Question: What is the result of this measurement?
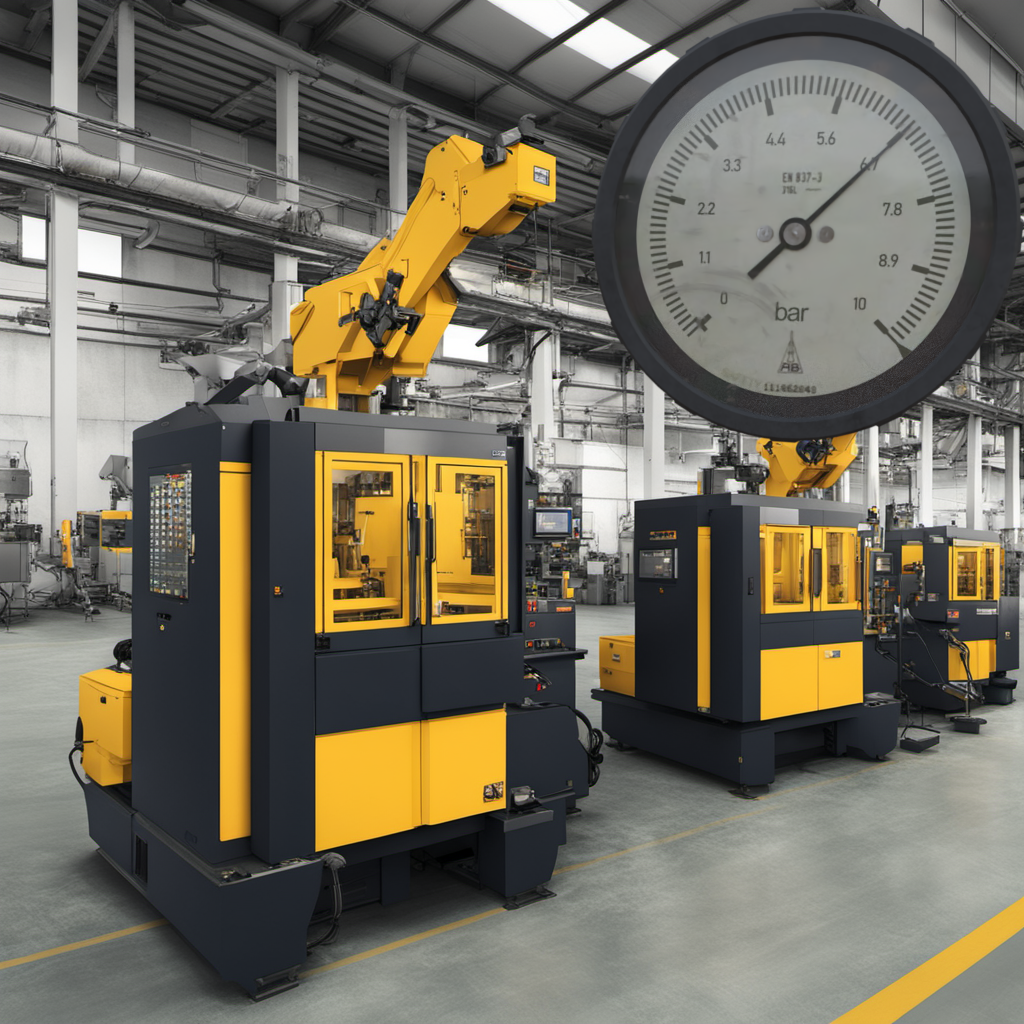
Answer: The result is 6.66
Question: What is the reading range of this measurement?
Answer: The range is from 0 to 10
Question: What is the minimum and maximum value range of this measurement?
Answer: The minimum value is 0 and the maximum value is 10